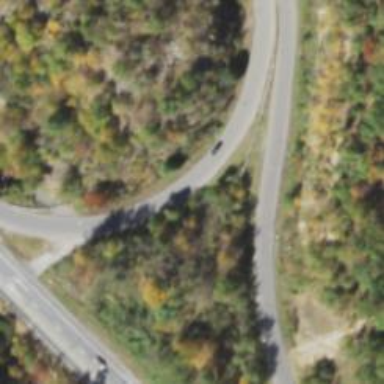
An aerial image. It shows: Trunk link highway.